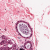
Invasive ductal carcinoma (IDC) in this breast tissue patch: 0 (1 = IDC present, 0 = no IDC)